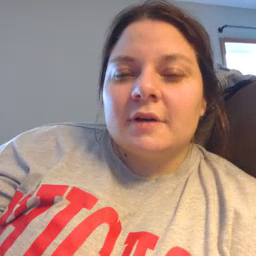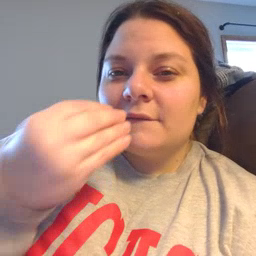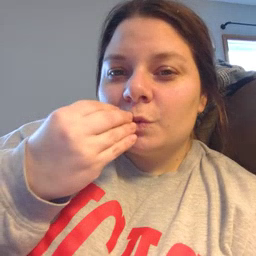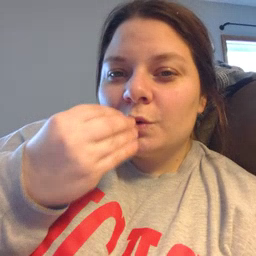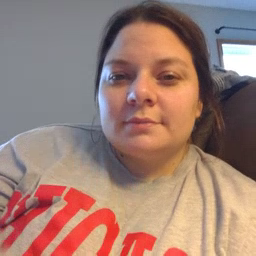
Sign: food